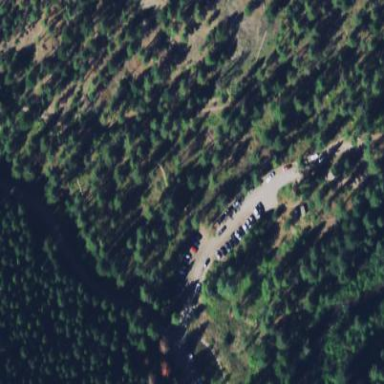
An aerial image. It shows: Parking area at the trailhead.